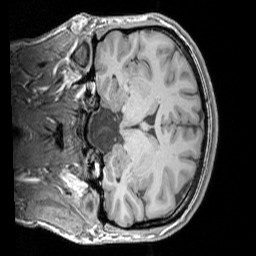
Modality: T1w
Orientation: coronal
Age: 31
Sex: female
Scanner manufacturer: siemens
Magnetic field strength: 3 T
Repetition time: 1.83 s
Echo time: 0.00303 s